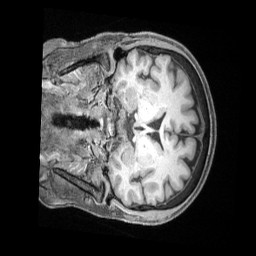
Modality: T1w
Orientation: coronal
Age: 65
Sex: female
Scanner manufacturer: siemens
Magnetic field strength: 3 T
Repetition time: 2.5 s
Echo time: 0.00222 s